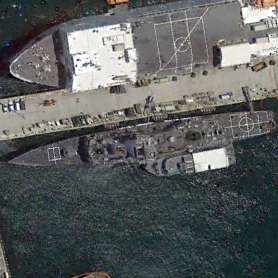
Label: cruiser